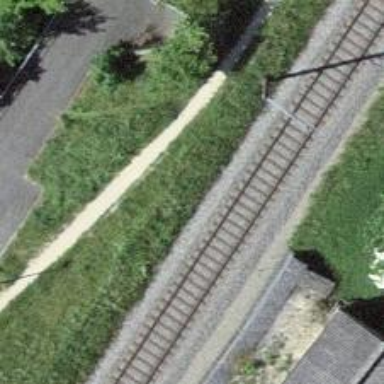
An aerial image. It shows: Path surfaced with fine gravel.